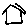
Label: house